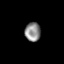
Tissue: prostate
Cell type: T cells
Senescence score: 0.3272
Nuclear area (px): 289
Mean DAPI intensity: 141.163